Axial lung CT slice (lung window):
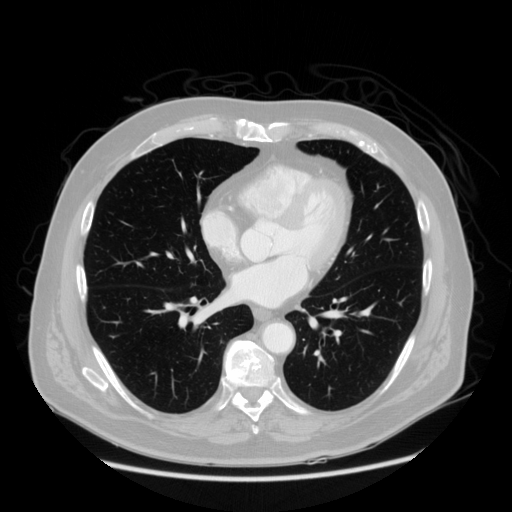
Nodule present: no